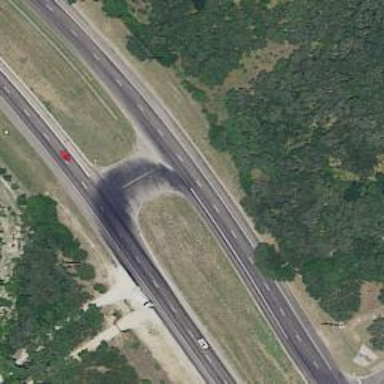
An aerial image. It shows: Primary link road with asphalt surface.